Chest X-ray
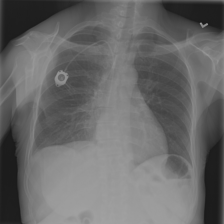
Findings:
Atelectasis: negative
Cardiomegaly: negative
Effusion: negative
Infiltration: positive
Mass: negative
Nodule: negative
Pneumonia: negative
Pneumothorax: negative
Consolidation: negative
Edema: negative
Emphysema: negative
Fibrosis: negative
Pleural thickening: negative
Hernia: negative